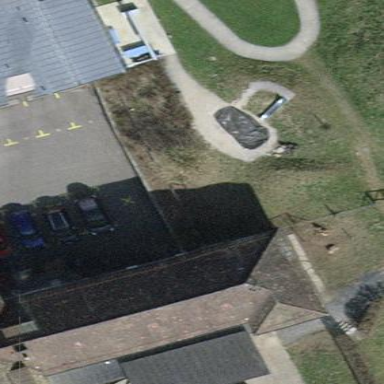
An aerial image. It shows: Building with hipped roof section.